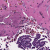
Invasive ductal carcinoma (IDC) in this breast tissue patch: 1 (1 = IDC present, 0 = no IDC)